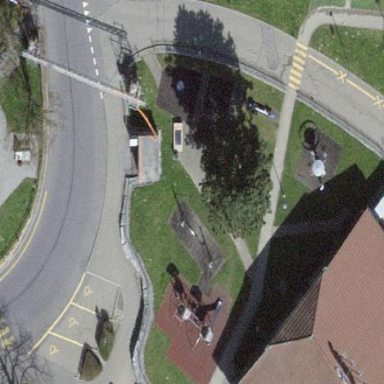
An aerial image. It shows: Playground area for leisure land.